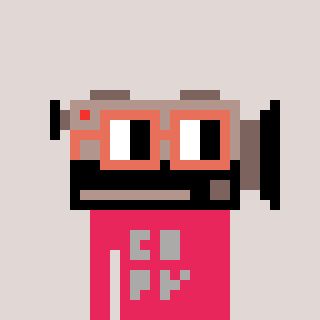
a pixel art character with square orange glasses, a camcorder-shaped head and a redpinkish-colored body on a warm background